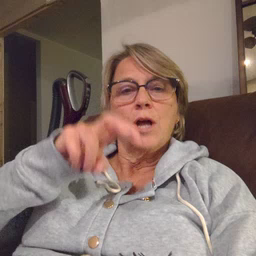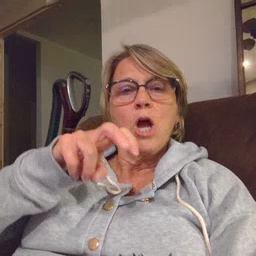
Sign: chair